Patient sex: F
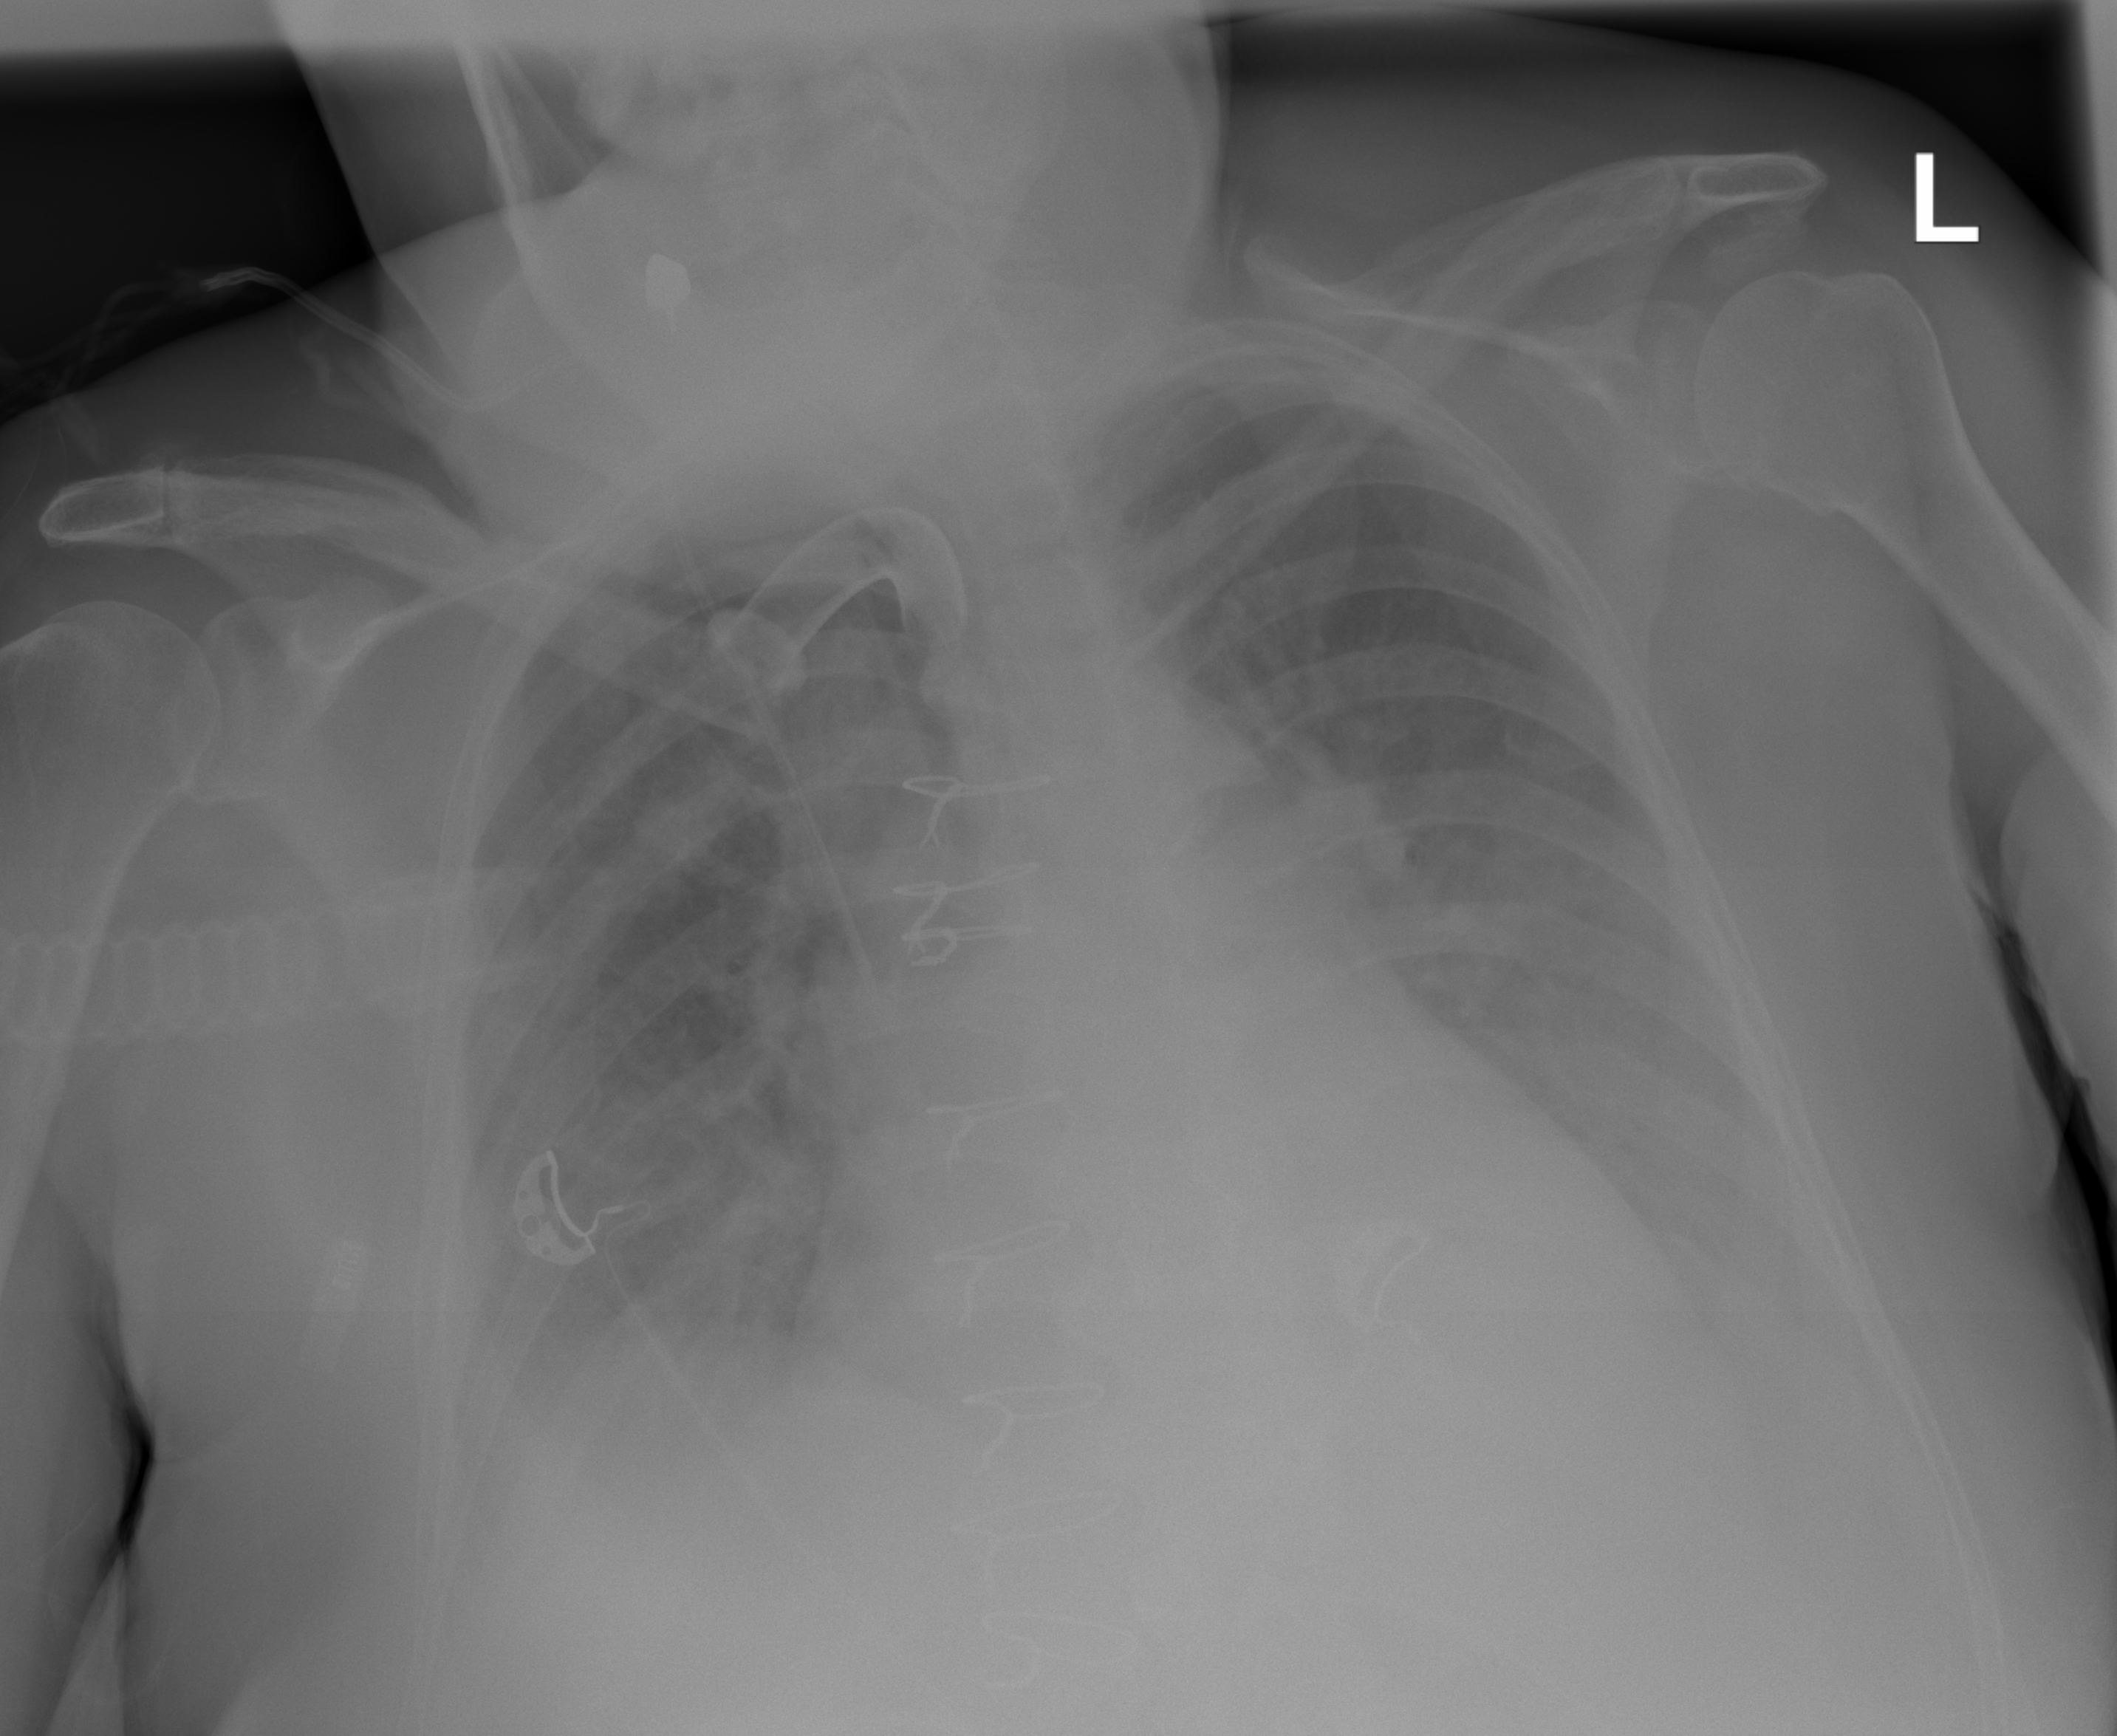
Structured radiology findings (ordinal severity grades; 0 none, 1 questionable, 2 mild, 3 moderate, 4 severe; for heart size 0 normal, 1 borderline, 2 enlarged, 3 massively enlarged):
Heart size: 2
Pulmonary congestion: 2
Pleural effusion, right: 2
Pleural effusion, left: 2
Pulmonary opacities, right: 0
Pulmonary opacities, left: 0
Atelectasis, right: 0
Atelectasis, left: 2